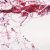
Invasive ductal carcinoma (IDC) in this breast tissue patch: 0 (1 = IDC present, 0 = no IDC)